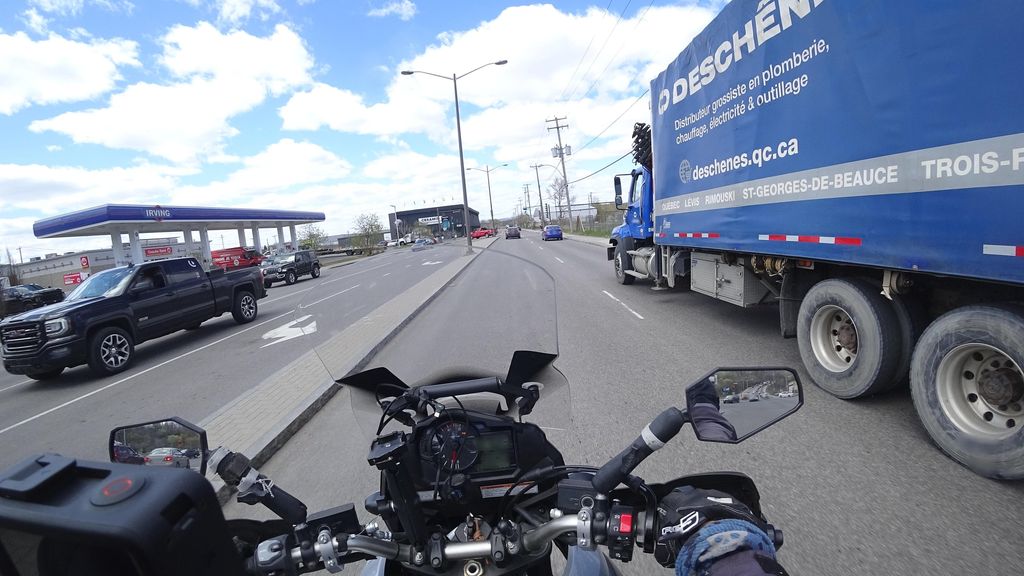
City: quebec_city